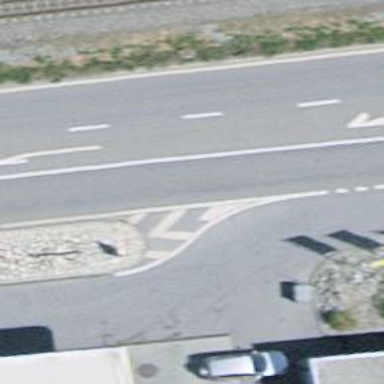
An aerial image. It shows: Asphalt road classified as primary highway.